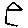
Label: house